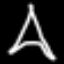
Label: The Eiffel Tower